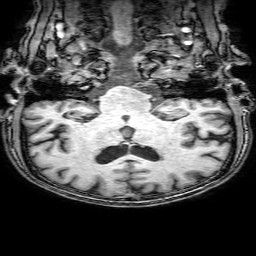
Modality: T1w
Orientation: sagittal
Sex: male
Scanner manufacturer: philips
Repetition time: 0.008241 s
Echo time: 0.00381 s